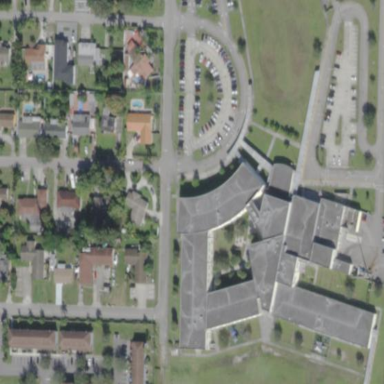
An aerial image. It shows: School.